Interaction volume radius: 5 \u00c5
Interaction volume height: 25 \u00c5
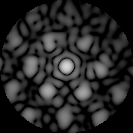
Disorder parameter: 0.4938